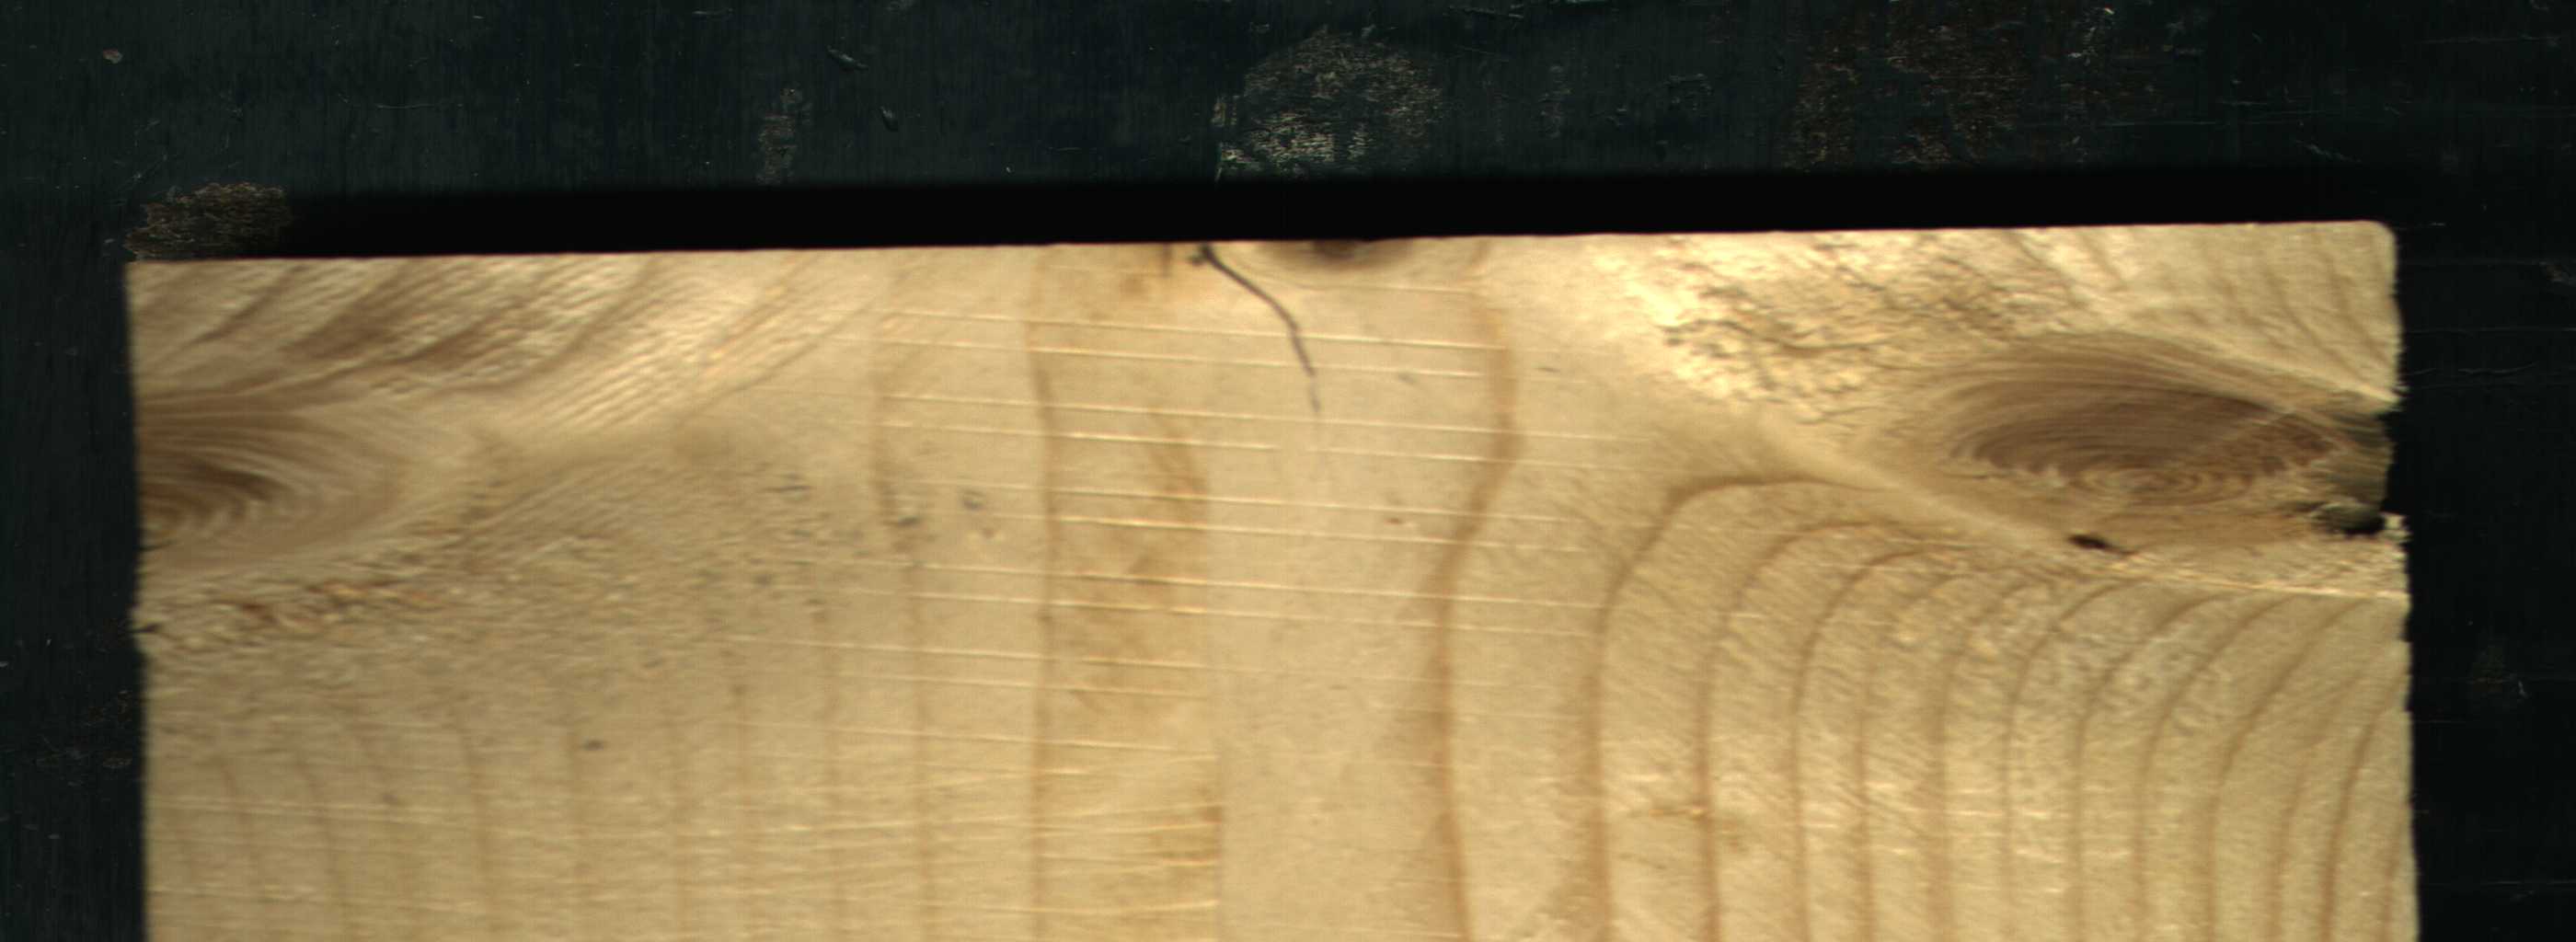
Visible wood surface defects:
Crack
Live_Knot
Live_Knot
Live_Knot